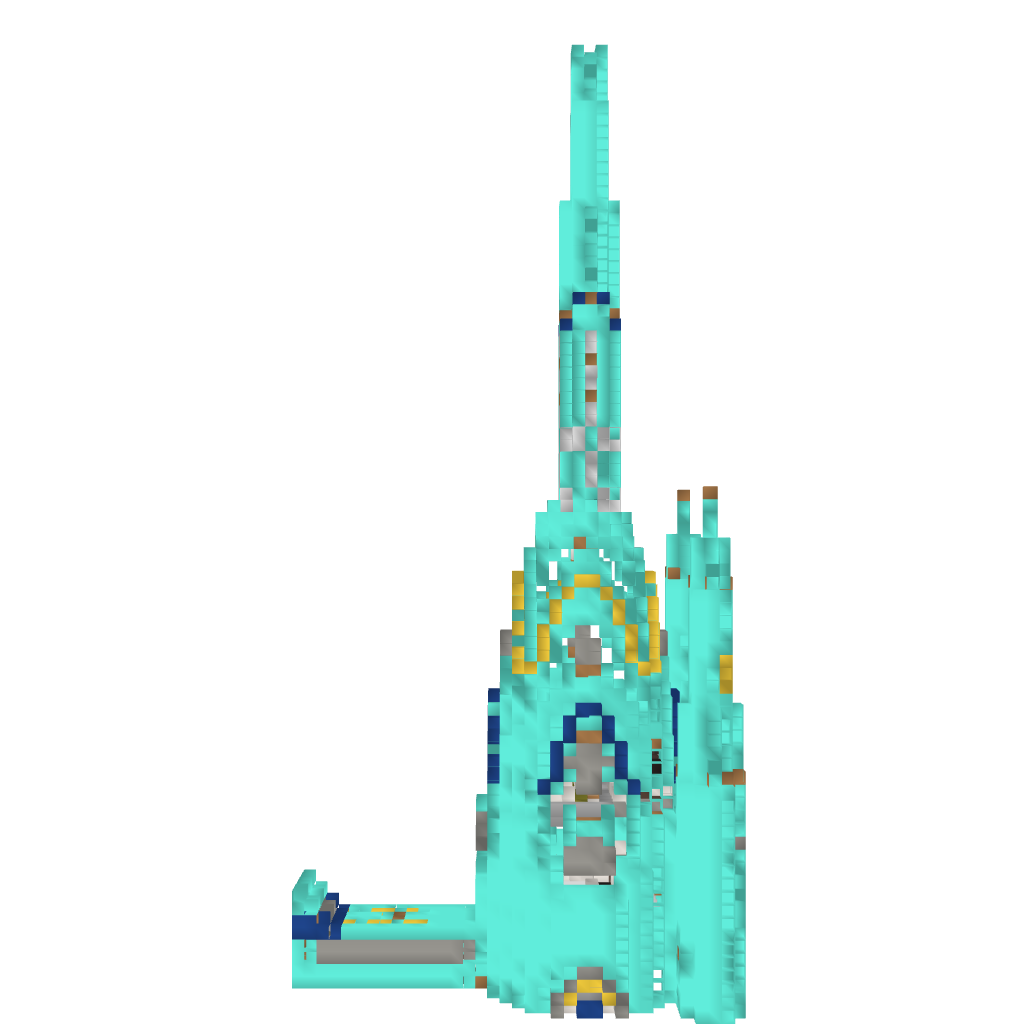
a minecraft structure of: the big rich castle